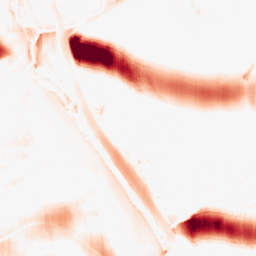
Category: morphological
Decomposition family: morphological_ellipse
Decomposition parameters: operation: opening
width: 50
height: 10
Upsampling method: sinc_blackman
Upsampling parameters: scale: 2
kernel_size: 16
Upsampling scale: 2